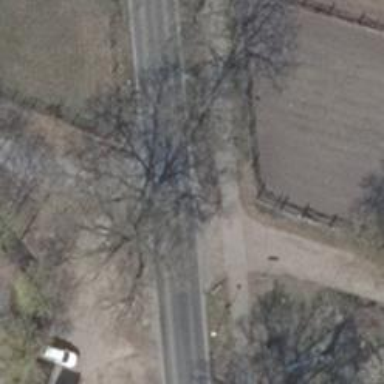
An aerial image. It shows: Unmarked crossing on the road.